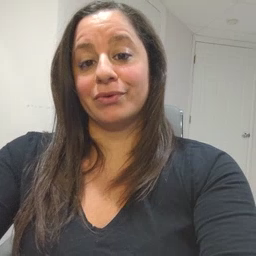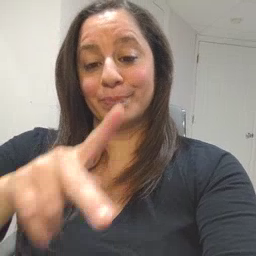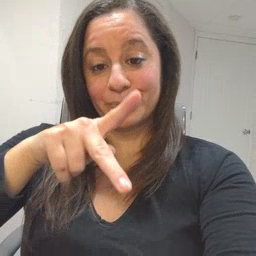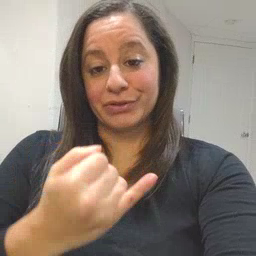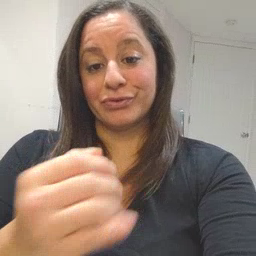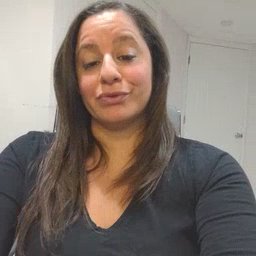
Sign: pajamas